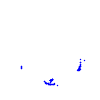
Particle: kaon